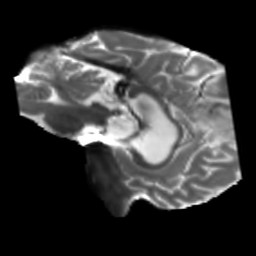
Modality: T2w
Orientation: sagittal
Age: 40
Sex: male
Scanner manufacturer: siemens
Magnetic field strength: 3 T
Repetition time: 5.25 s
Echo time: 0.08 s